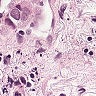
Metastatic tissue present: yes